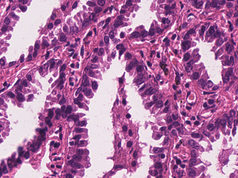
Tumor epithelial tissue: yes
Tumor-associated stroma tissue: yes
Normal tissue: no